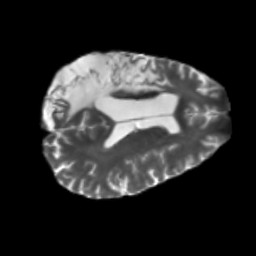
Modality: T2w
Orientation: axial
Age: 43
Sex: male
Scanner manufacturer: siemens
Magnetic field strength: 3 T
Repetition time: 5.47 s
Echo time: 0.0854 s